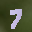
Label: 7